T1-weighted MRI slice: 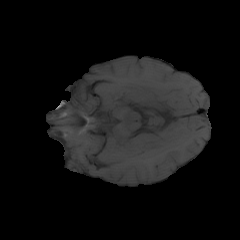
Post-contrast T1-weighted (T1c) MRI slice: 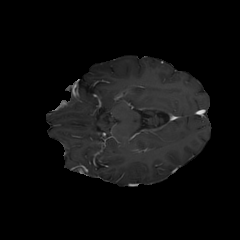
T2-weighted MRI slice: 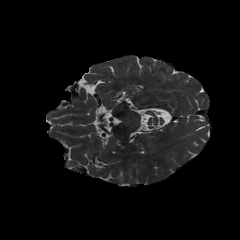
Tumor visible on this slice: no